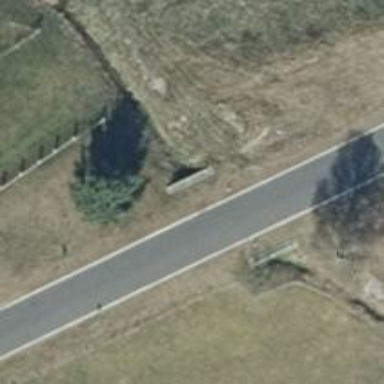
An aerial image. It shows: Tunnel.